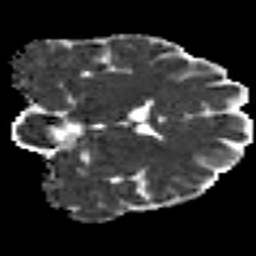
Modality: MD
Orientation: coronal
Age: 36
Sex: female
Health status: healthy
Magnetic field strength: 3 T
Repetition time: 8.4 s
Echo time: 0.0926 s